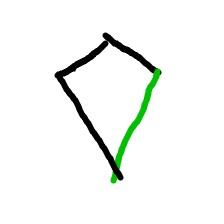
Shape: kite